Lunar surface albedo tile
Center latitude: -15.233
Center longitude: 29.355
Resolution (meters per pixel, mean): 164.51
Tile area (km^2): 28027.54
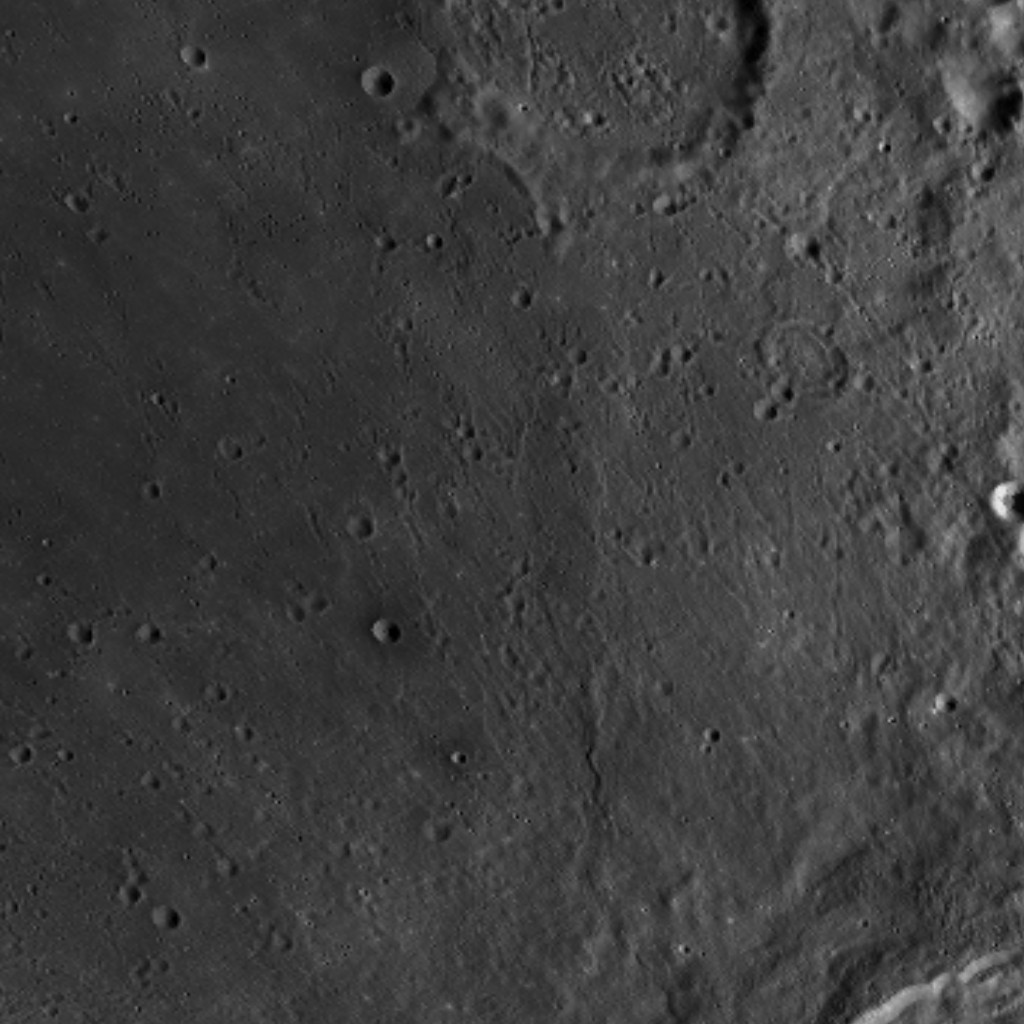